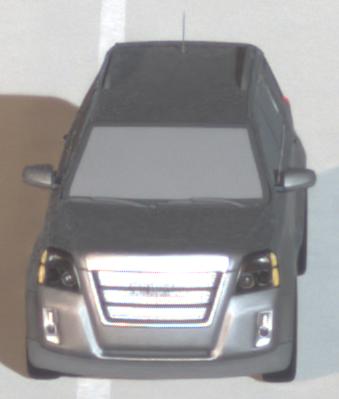
Make: GMC
Model: Terrain
Detailed model: Gen. 1
Model produced from: 2009
Model produced until: 2017
Doors: 5
Color: gray
Road condition: dry road
Daytime: night
Contrast: high contrast